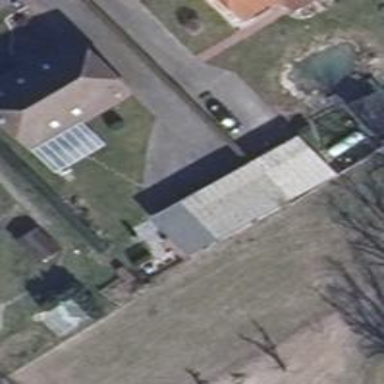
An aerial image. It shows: Garage building.